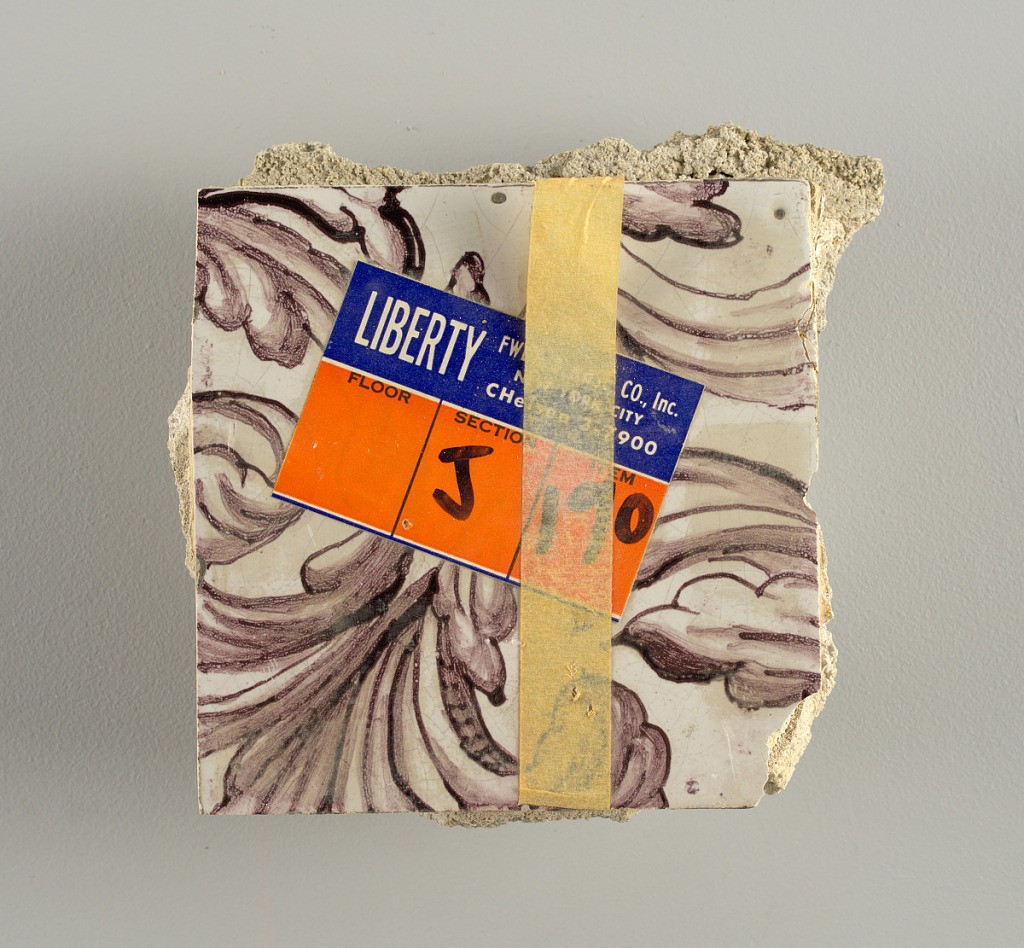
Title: Wall facing
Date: ca. 1725
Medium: tin-glazed earthenware, underglaze
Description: Two vertical rectangles, twenty-three tiles high.  A) Nine tiles wide at top; seven tiles wide at bottom.  B) Ten and one-half tiles wide.

Arabesque design of foliage.  A) with centered figure of Justice under a canopy.  B) with centered urn.